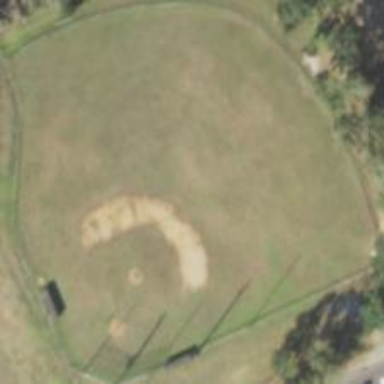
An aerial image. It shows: Baseball pitch for leisure and sports activities.